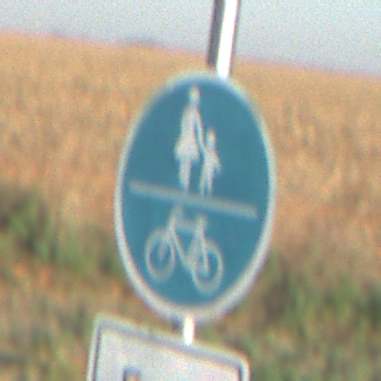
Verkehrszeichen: GemeinsamerGehUndRadweg
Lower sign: HinweisDurchVerbaleAngabe2
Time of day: SunriseSunset
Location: Outdoor (Nature)
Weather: Clear
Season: NotSpecified
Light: Natural